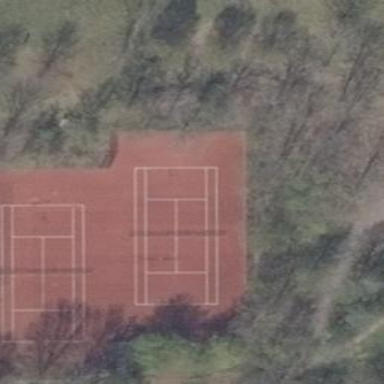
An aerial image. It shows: Tennis court on pitch.